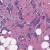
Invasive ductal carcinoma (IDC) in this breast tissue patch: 1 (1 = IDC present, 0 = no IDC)